Question: If you take a look at the picture I provided, on the left hand side there is a table. This table loads SQLite data. The SQLite data has some data retrieved from a MYSQL database. The SQLite data is the following columns:
StoreID, StoreName, StoreAddr, StoreHost, StorePort, StoreUser, StorePass, StoreDB.
What's showing up in the table cell is clearly the StoreName and StoreAddr
On the right hand side of my picture, you can see some code that is implemented for the didSelectRowAtIndexPath method. The selection of a cell causes a segue to a view controller that calls MYSQL data specific to the SQLite credentials from the cell. For example, if I clicked Latin Bites Peruvian Cuisine, it should use the SQLite credentials to log into MYSQL and then parse the information back to the program.
My question is: How do I have the 'Latin Bites' cell grab SQLite info to be used as MYSQL credentials?
I can't target each individual cell's data. If there was just one entry in SQLite, then I would do a code similar to this:
'''
sqlite3_stmt *statement;
if (sqlite3_open([dbPathString UTF8String], &companyDB)==SQLITE_OK) {
[arrayOfStore removeAllObjects];
NSString *querySql = [NSString stringWithFormat:@"SELECT * FROM storelist"];
const char* query_sql = [querySql UTF8String];
if (sqlite3_prepare(companyDB, query_sql, -1, &statement, NULL)==SQLITE_OK) {
while (sqlite3_step(statement)==SQLITE_ROW) {
// Statement 1,2,3 etc. relates to the SQLite table in order.
NSString *name = [[NSString alloc]initWithUTF8String:(const char *)sqlite3_column_text(statement, 1)];
NSString *address = [[NSString alloc]initWithUTF8String:(const char *)sqlite3_column_text(statement, 2)];
NSString *host = [[NSString alloc]initWithUTF8String:(const char *)sqlite3_column_text(statement, 3)];
NSString *pass = [[NSString alloc]initWithUTF8String:(const char *)sqlite3_column_text(statement, 6)];
NSString *db = [[NSString alloc]initWithUTF8String:(const char *)sqlite3_column_text(statement, 7)];
NSString *dateString = [NSDateFormatter localizedStringFromDate:[NSDate date]
dateStyle:NSDateFormatterShortStyle
timeStyle:NSDateFormatterFullStyle];
NSString *salesStr = @"http://";
salesStr = [salesStr stringByAppendingString:host];
salesStr = [salesStr stringByAppendingString:@":8080/sales.php?password="];
salesStr = [salesStr stringByAppendingString:pass];
salesStr = [salesStr stringByAppendingString:@"&db="];
salesStr = [salesStr stringByAppendingString:db];
salesStr = [salesStr stringByAppendingString:@"&edate="];
salesStr = [salesStr stringByAppendingString:dateString];
salesStr = [salesStr stringByAppendingString:@"&sdate="];
salesStr = [salesStr stringByAppendingString:dateString];
NSURL * url = [NSURL URLWithString:salesStr];
NSData * data = [NSData dataWithContentsOfURL:url];
json = [NSJSONSerialization JSONObjectWithData:data options:kNilOptions error:nil];
NSLog(@"response type is %@",[json class]);
//Set up our cities array
storesArray = [[NSMutableArray alloc]init];
for (int i = 0; i < json.count; i++)
{
NSString * netSales = [[json objectAtIndex:i] objectForKey:@"netSales"];
NSString * voids = [[json objectAtIndex:i] objectForKey:@"voidSales"];
NSString * discounts = [[json objectAtIndex:i] objectForKey:@"discountSales"];
NSString * guestCount = [[json objectAtIndex:i] objectForKey:@"guestCount"];
NSString * peopleServed = [[json objectAtIndex:i] objectForKey:@"servedCount"];
NSString * employeesClock = [[json objectAtIndex:i] objectForKey:@"loggedIn"];
Store * myStore = [[Store alloc]initWithNetSales: (NSString *) netSales andVoids: (NSString *) voids andDiscounts: (NSString *) discounts andGuestCount: (NSString *) guestCount andPeopleServed: (NSString *) peopleServed andEmployeesClock: (NSString *) employeesClock];
[storesArray addObject:myStore];
'''
But I need to have each individual cell pull it's SQLite data to be used as MYSQL credentials. Any suggestions?

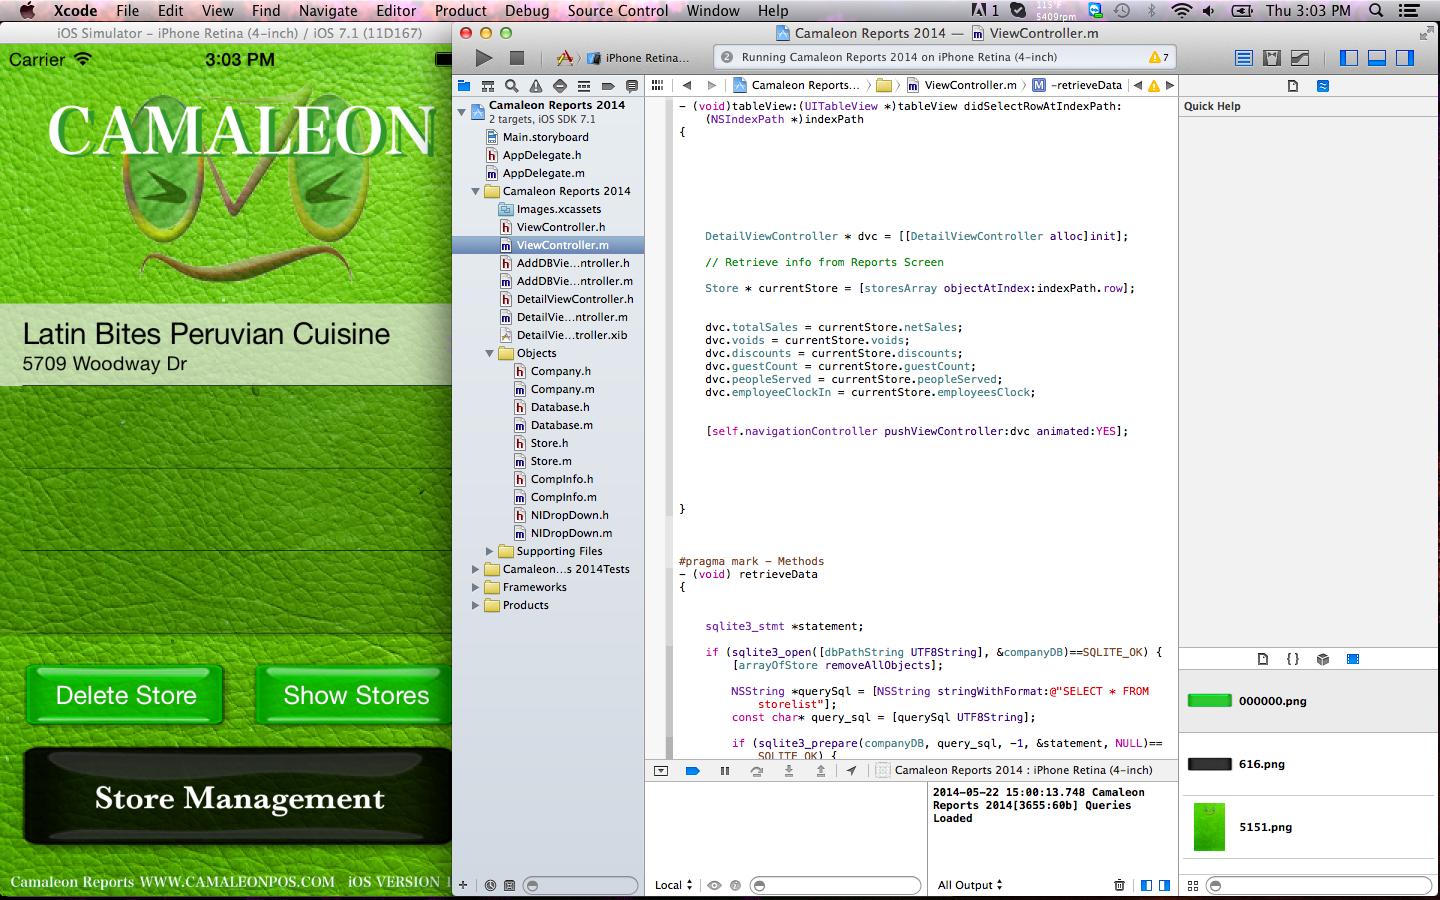
Answer: Note. This answer is very old. These days almost everything involes a container view: <URL> Depending on the app, you will likely have to use containers everywhere.
---
Here are the critical steps for making a table with custom view cells. Custom cells are used in every table you will ever make (it's rather silly that they are presented as "optional").

The code below "FancyCell" is what's being pointed to in the second image.
Step one .. in you .h file for the custom cell, add an IBOutlet button.
'''
@interface FancyCell : UITableViewCell
@property (nonatomic, strong) IBOutlet UIButton *testeButtton;
'''
In the .m file put a function "clickedOnTesteButton".
In storyboard click on the , put a button that ( in the table view).
Drag outlets from the button to the which will now be called "FancyCell". So, drag to the MIDDLE LEFT RED ARROW - the TOP left red arrow.
Don't forget, at "CRITICAL" in the first image above, type in the custom cell type.
---
Regarding your earlier question content: BTW these days, you can just write
'''
json[i][@"netSales"]
'''
So for your custom cell, something like...
'''
@interface FancyCell : UITableViewCell
-(void)useThisInfo:(OneEntryTableRow *)oepr;
@property (nonatomic, strong) IBOutlet UITextViewTidy *mainPostText;
@property (nonatomic, strong) IBOutlet UILabel *greenTagText;
@property (nonatomic, strong) IBOutlet UILabel *authorFullname;
.. many of these...
@end
'''